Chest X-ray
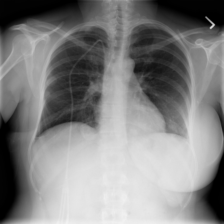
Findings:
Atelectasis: negative
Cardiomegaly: negative
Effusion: negative
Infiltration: negative
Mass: negative
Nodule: positive
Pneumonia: negative
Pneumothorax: negative
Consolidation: negative
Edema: negative
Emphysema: negative
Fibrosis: negative
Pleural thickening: negative
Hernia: negative